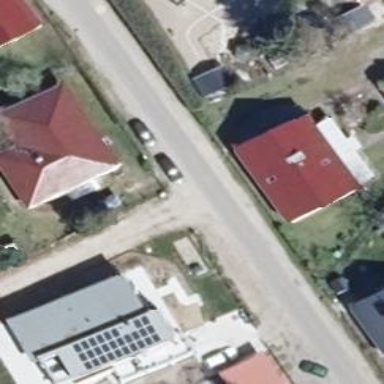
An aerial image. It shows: Residential road with asphalt surface.